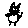
Label: cat